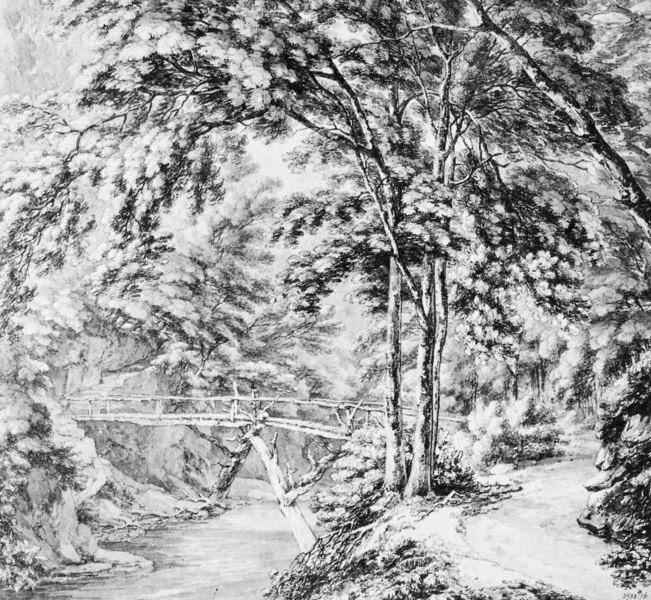
Titel: Wooded Glen at Downton (Bewaldetes Tal bei Downton)
Künstler: Thomas Hearne
Institution: London, Victoria and Albert Museum
Schlagwörter: baum, blätter, dunkel, laub, wasser, bäume, fluss, landschaft, ufer, äste, hell, holz, licht, schwarz, weiss, zeichnung, weg, ast, bach, birke, natur, brücke, pfad, blatt, wald, rund, sommer, papier, böschung, steg, stämme, geländer, tusche, übergang, gewunden, schwarzweiß, lauf, karton, unterholz, kiefer, bachlauf, gestrüpp, holzbrücke, bäumen, laubdach, fels stein, arezeichnung